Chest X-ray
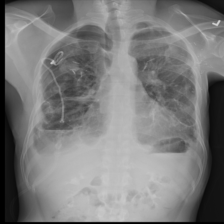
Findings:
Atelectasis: negative
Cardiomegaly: negative
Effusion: positive
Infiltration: negative
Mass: negative
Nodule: negative
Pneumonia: negative
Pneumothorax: positive
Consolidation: negative
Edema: negative
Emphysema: negative
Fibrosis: negative
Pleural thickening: negative
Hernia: negative